Field crop: tomato
Growth stage: 2
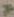
Species: solanum